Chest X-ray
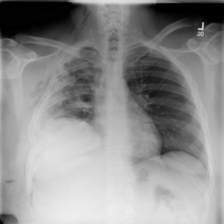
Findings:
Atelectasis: negative
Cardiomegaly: negative
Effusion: negative
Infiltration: negative
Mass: negative
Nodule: negative
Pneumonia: negative
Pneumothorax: negative
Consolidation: negative
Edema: negative
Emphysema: negative
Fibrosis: negative
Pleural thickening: negative
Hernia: negative